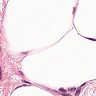
Metastatic tissue present: no